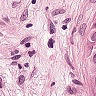
Metastatic tissue present: yes